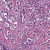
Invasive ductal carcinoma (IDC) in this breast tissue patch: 1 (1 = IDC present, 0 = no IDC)